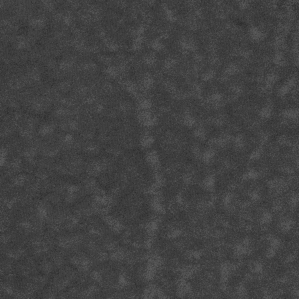
Label: frost